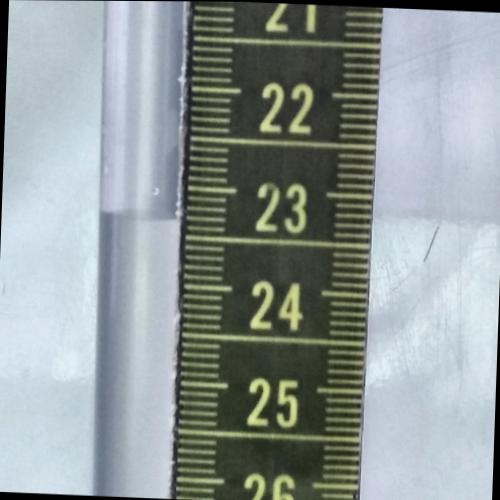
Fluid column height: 23.3 cm